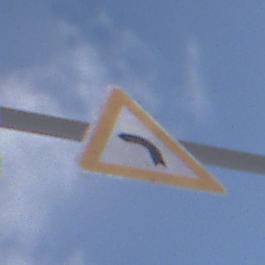
Verkehrszeichen: KurveLinks
Umgebung: Outdoor, Nature
Tageszeit: MorningAfternoon
Wetter: PartlyCloudy
Licht: Natural
Jahreszeit: Winter
Kontrast: HighContrast